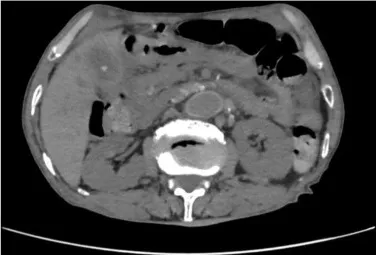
Calculus within the gallbladder, and ,common bile duct were seen on CT plains.
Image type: radiology (ct)